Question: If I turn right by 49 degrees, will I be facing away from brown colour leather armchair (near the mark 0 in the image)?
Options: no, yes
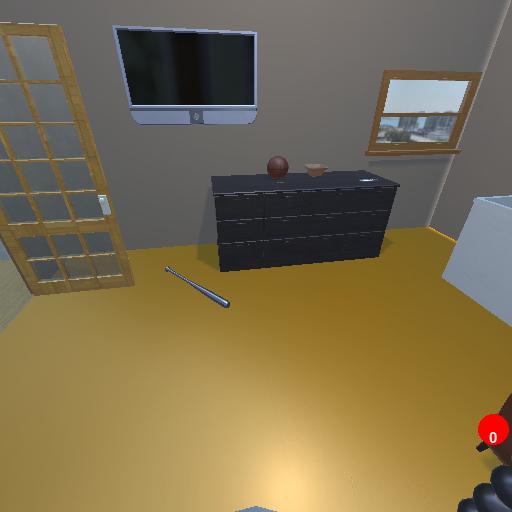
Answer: no